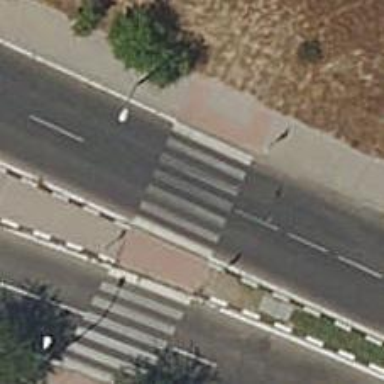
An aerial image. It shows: Marked crossing on the road.